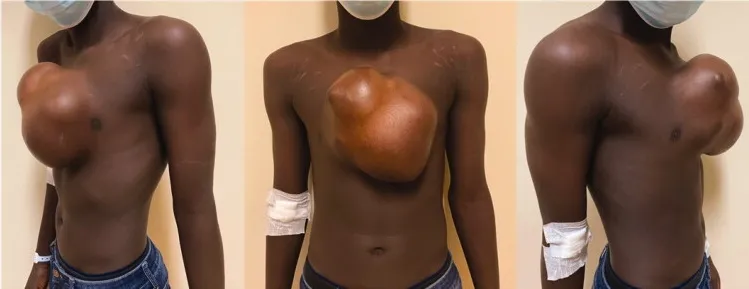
Pre-operative photographs of the patient.
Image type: medical_photograph (other_medical_photograph)